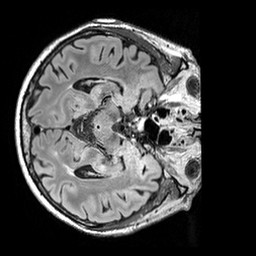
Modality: FLAIR
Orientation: axial
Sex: male
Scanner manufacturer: siemens
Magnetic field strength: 3 T
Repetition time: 5 s
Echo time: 0.395 s